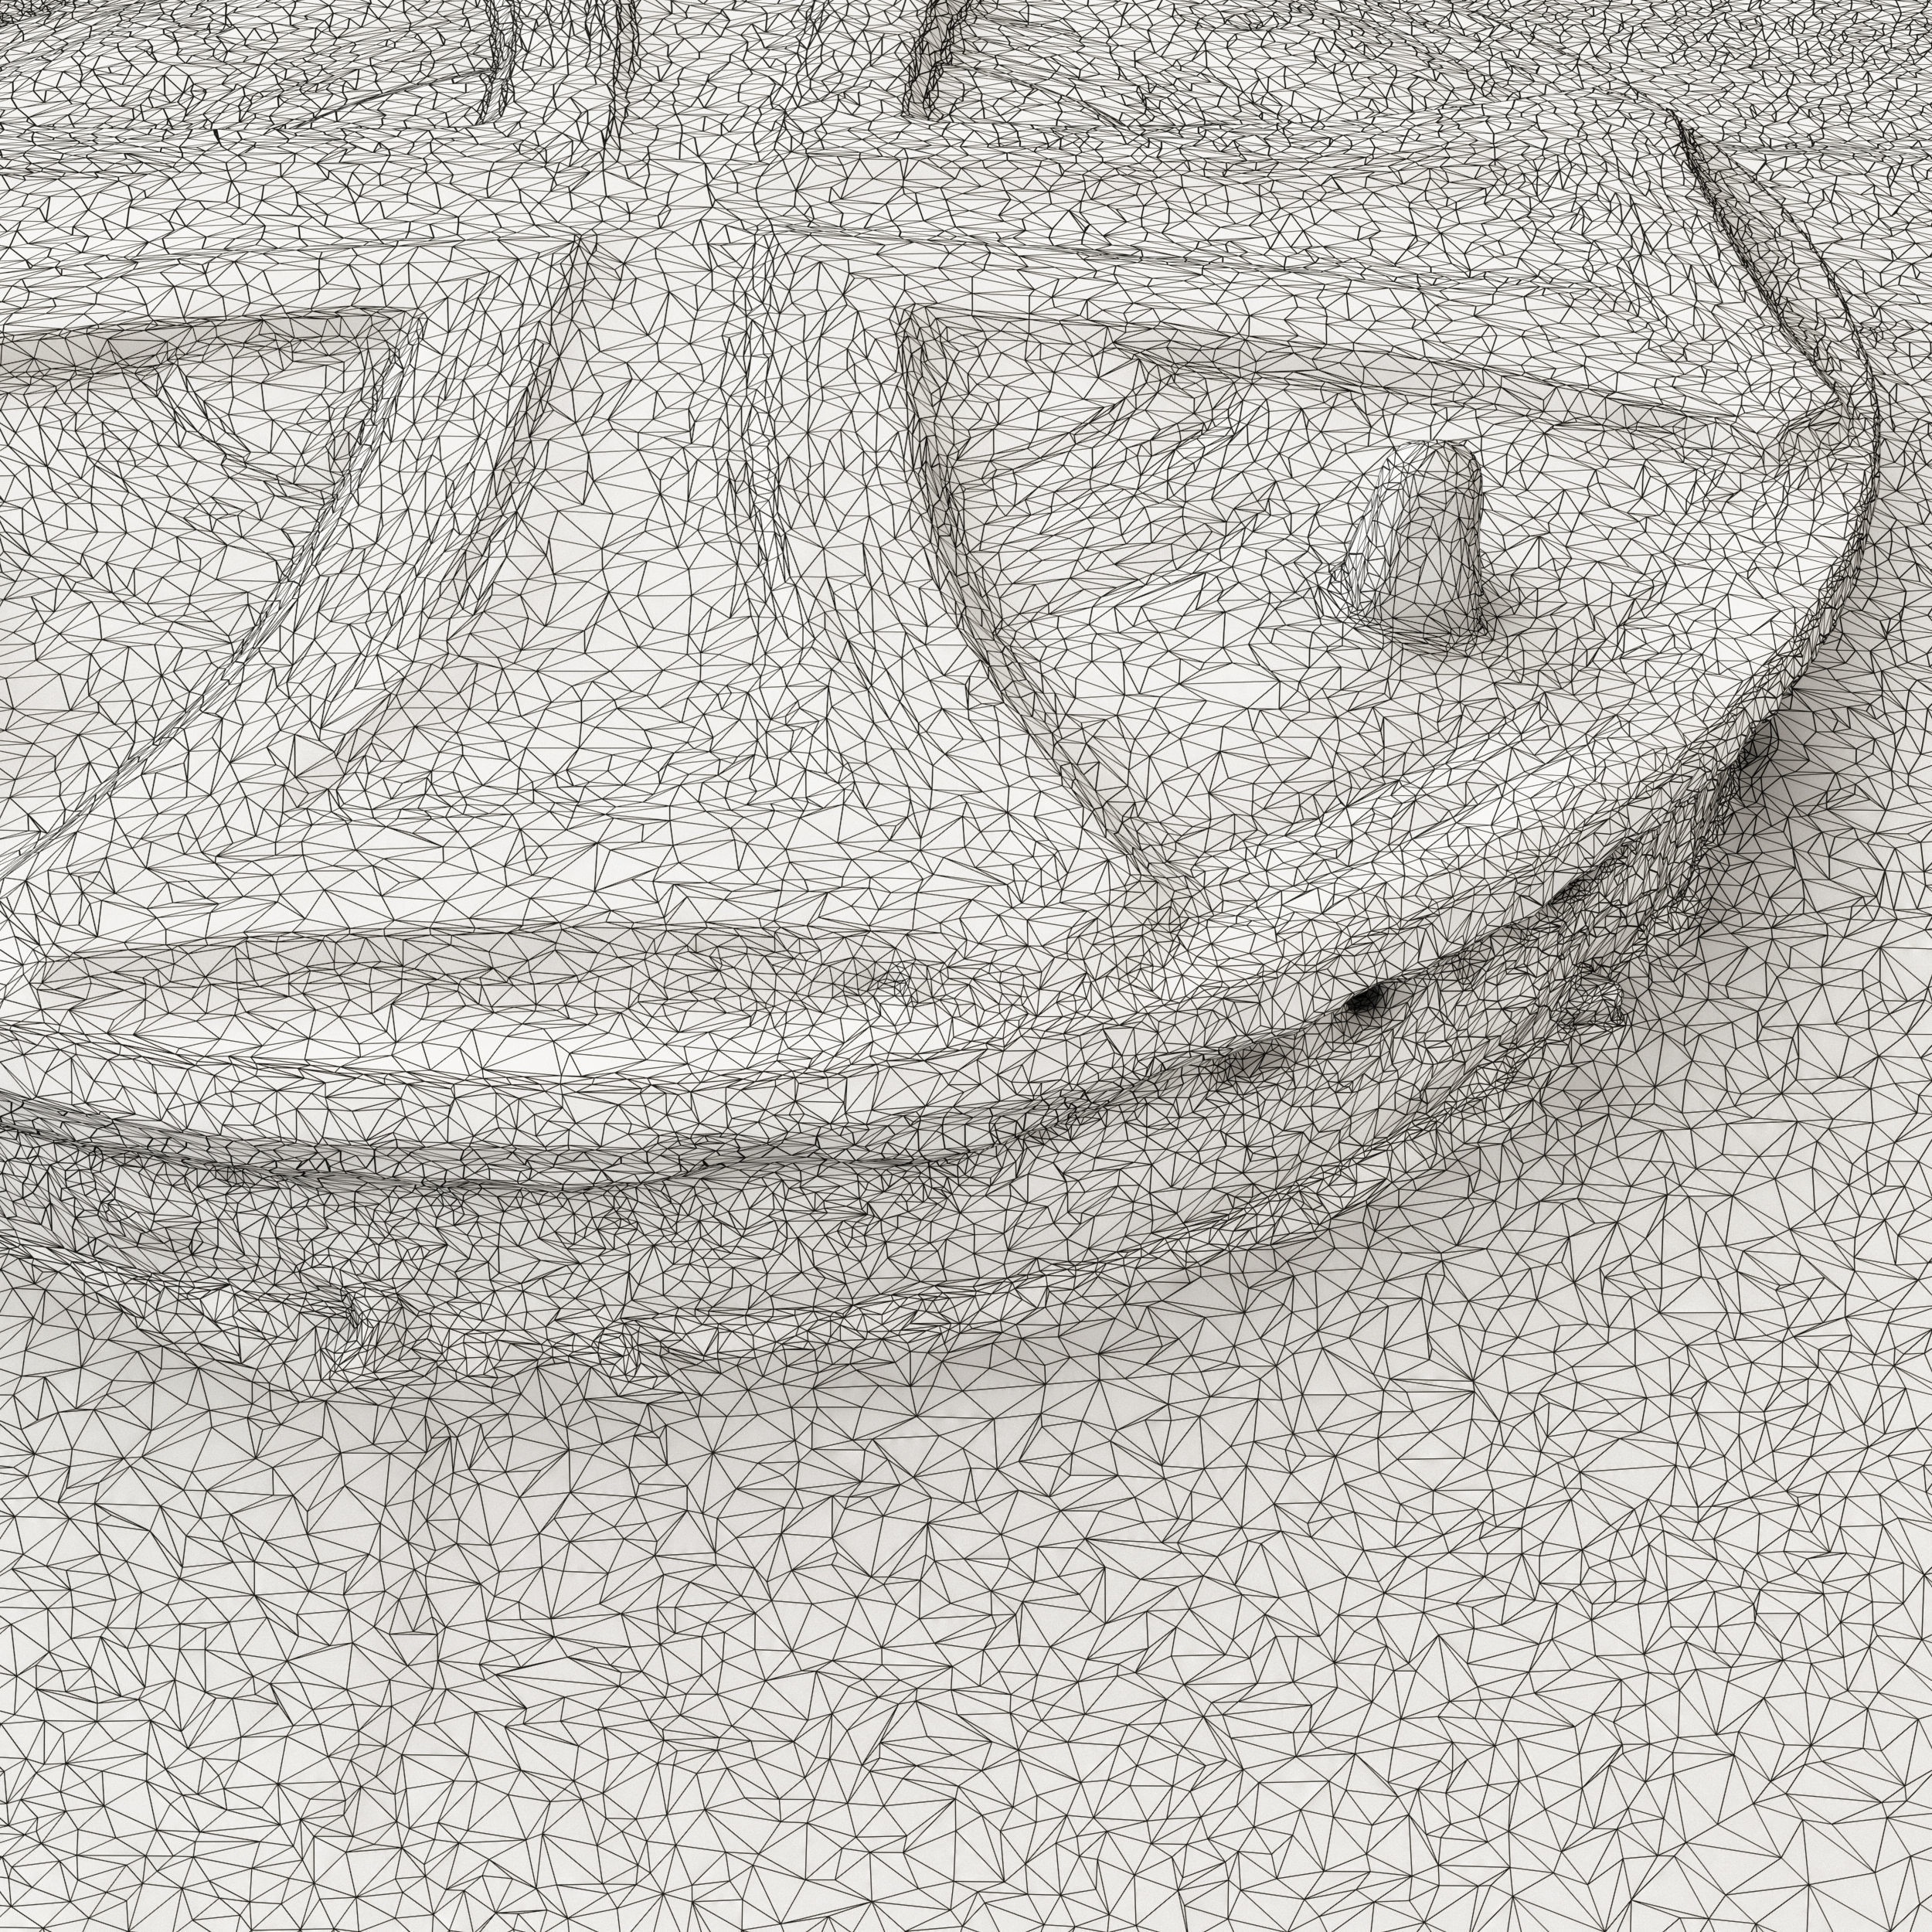
Label: manhole cover